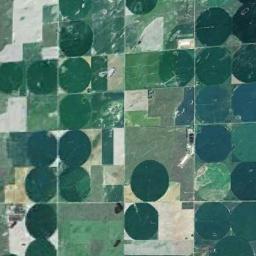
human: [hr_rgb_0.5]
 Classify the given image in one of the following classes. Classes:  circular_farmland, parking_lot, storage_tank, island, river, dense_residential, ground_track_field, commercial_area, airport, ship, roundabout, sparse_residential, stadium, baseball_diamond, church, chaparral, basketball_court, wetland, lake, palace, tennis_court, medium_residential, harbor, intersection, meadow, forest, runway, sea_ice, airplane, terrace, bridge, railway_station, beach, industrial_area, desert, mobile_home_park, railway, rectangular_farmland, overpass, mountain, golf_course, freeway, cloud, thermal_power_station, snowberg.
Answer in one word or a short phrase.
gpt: circular_farmland